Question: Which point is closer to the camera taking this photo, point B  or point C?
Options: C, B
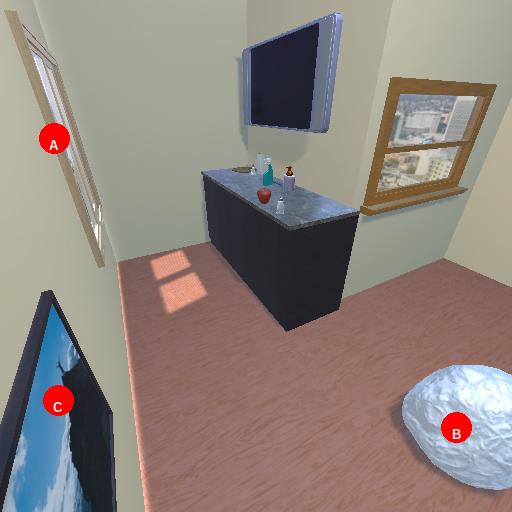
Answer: C